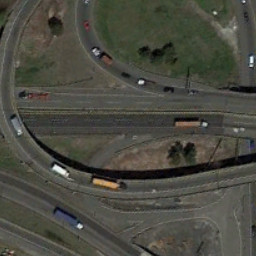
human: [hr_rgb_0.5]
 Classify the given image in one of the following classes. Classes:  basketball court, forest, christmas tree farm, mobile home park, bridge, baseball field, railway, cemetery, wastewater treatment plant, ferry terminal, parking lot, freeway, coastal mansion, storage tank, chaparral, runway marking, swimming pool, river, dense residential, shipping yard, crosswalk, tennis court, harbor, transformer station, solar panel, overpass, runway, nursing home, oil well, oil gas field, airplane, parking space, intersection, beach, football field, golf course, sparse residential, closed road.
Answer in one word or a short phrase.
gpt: overpass